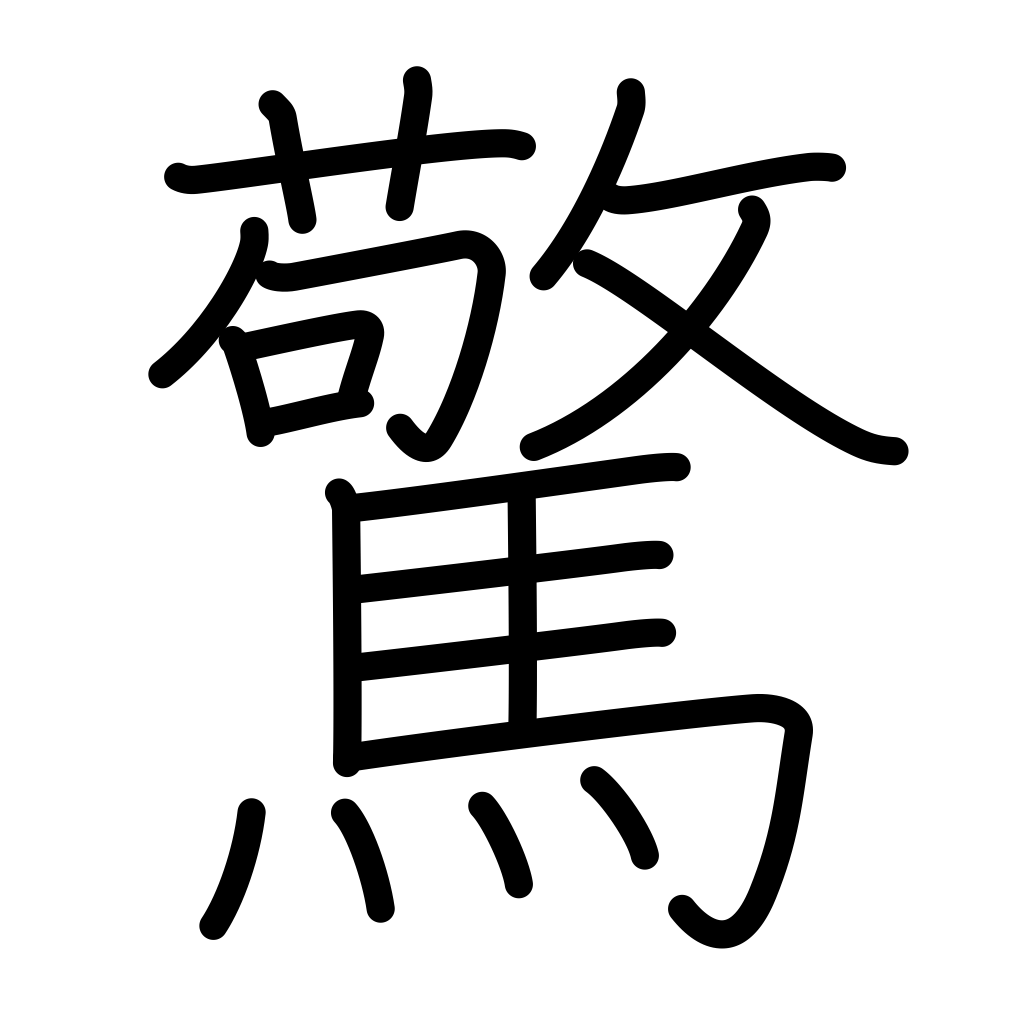
Meaning: wonder, be surprised, frightened, amazed